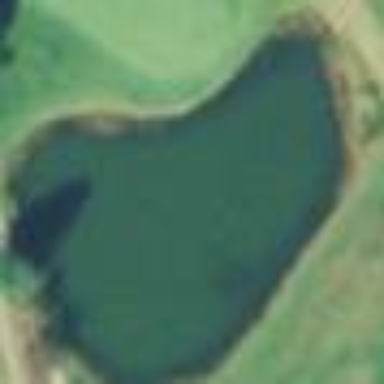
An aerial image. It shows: Scenic view of water hazard on golf course. The natural water feature adds beauty to the landscape.